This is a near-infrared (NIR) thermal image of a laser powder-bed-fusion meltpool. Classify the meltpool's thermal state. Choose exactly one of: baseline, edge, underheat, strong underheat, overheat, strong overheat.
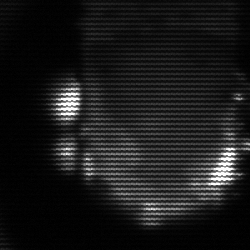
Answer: baseline